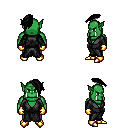
a pixel art fantasy rpg character, male body template, orc, green skin, gray robe, magenta pants, black long mohawk hairstyle, gold gloves, gold boots, four views (front, back, left, right), 2x2 character sprite sheet, small pixel art, hard edges, no anti-aliasing